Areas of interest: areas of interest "Hongtansi Forest Park"
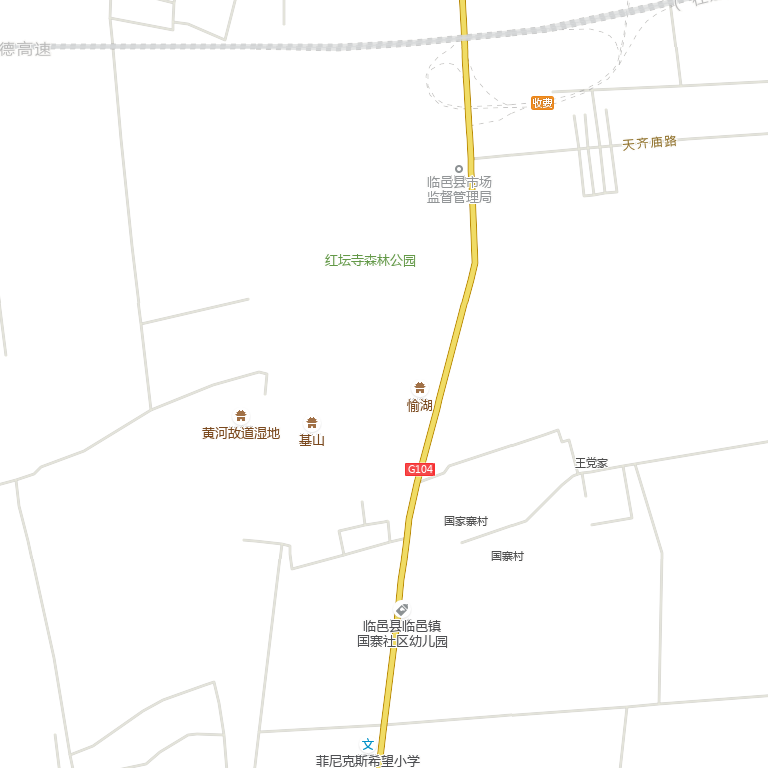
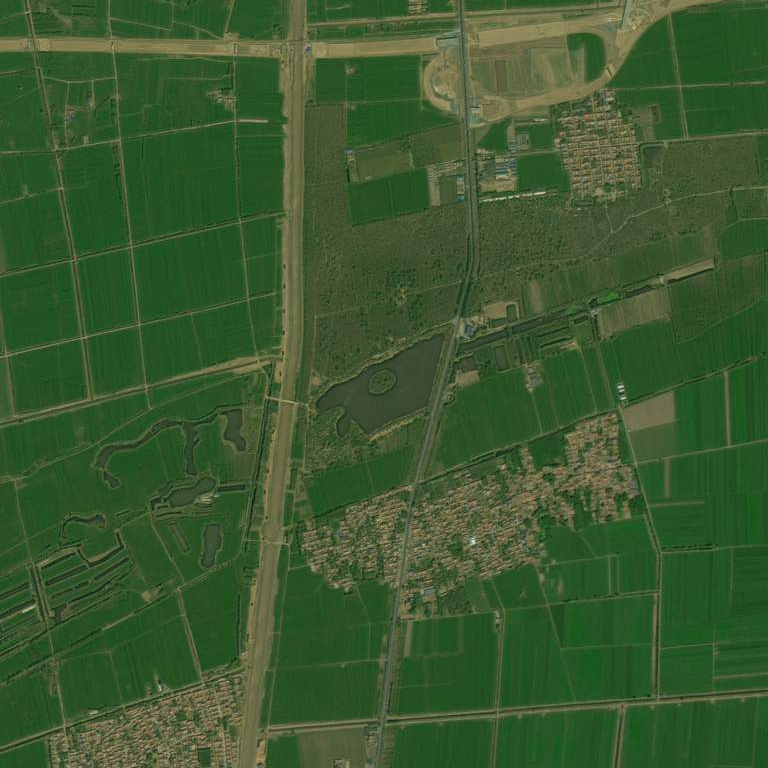